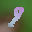
Label: 9